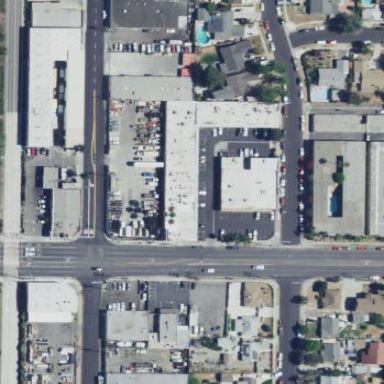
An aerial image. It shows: Retail building.